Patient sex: M
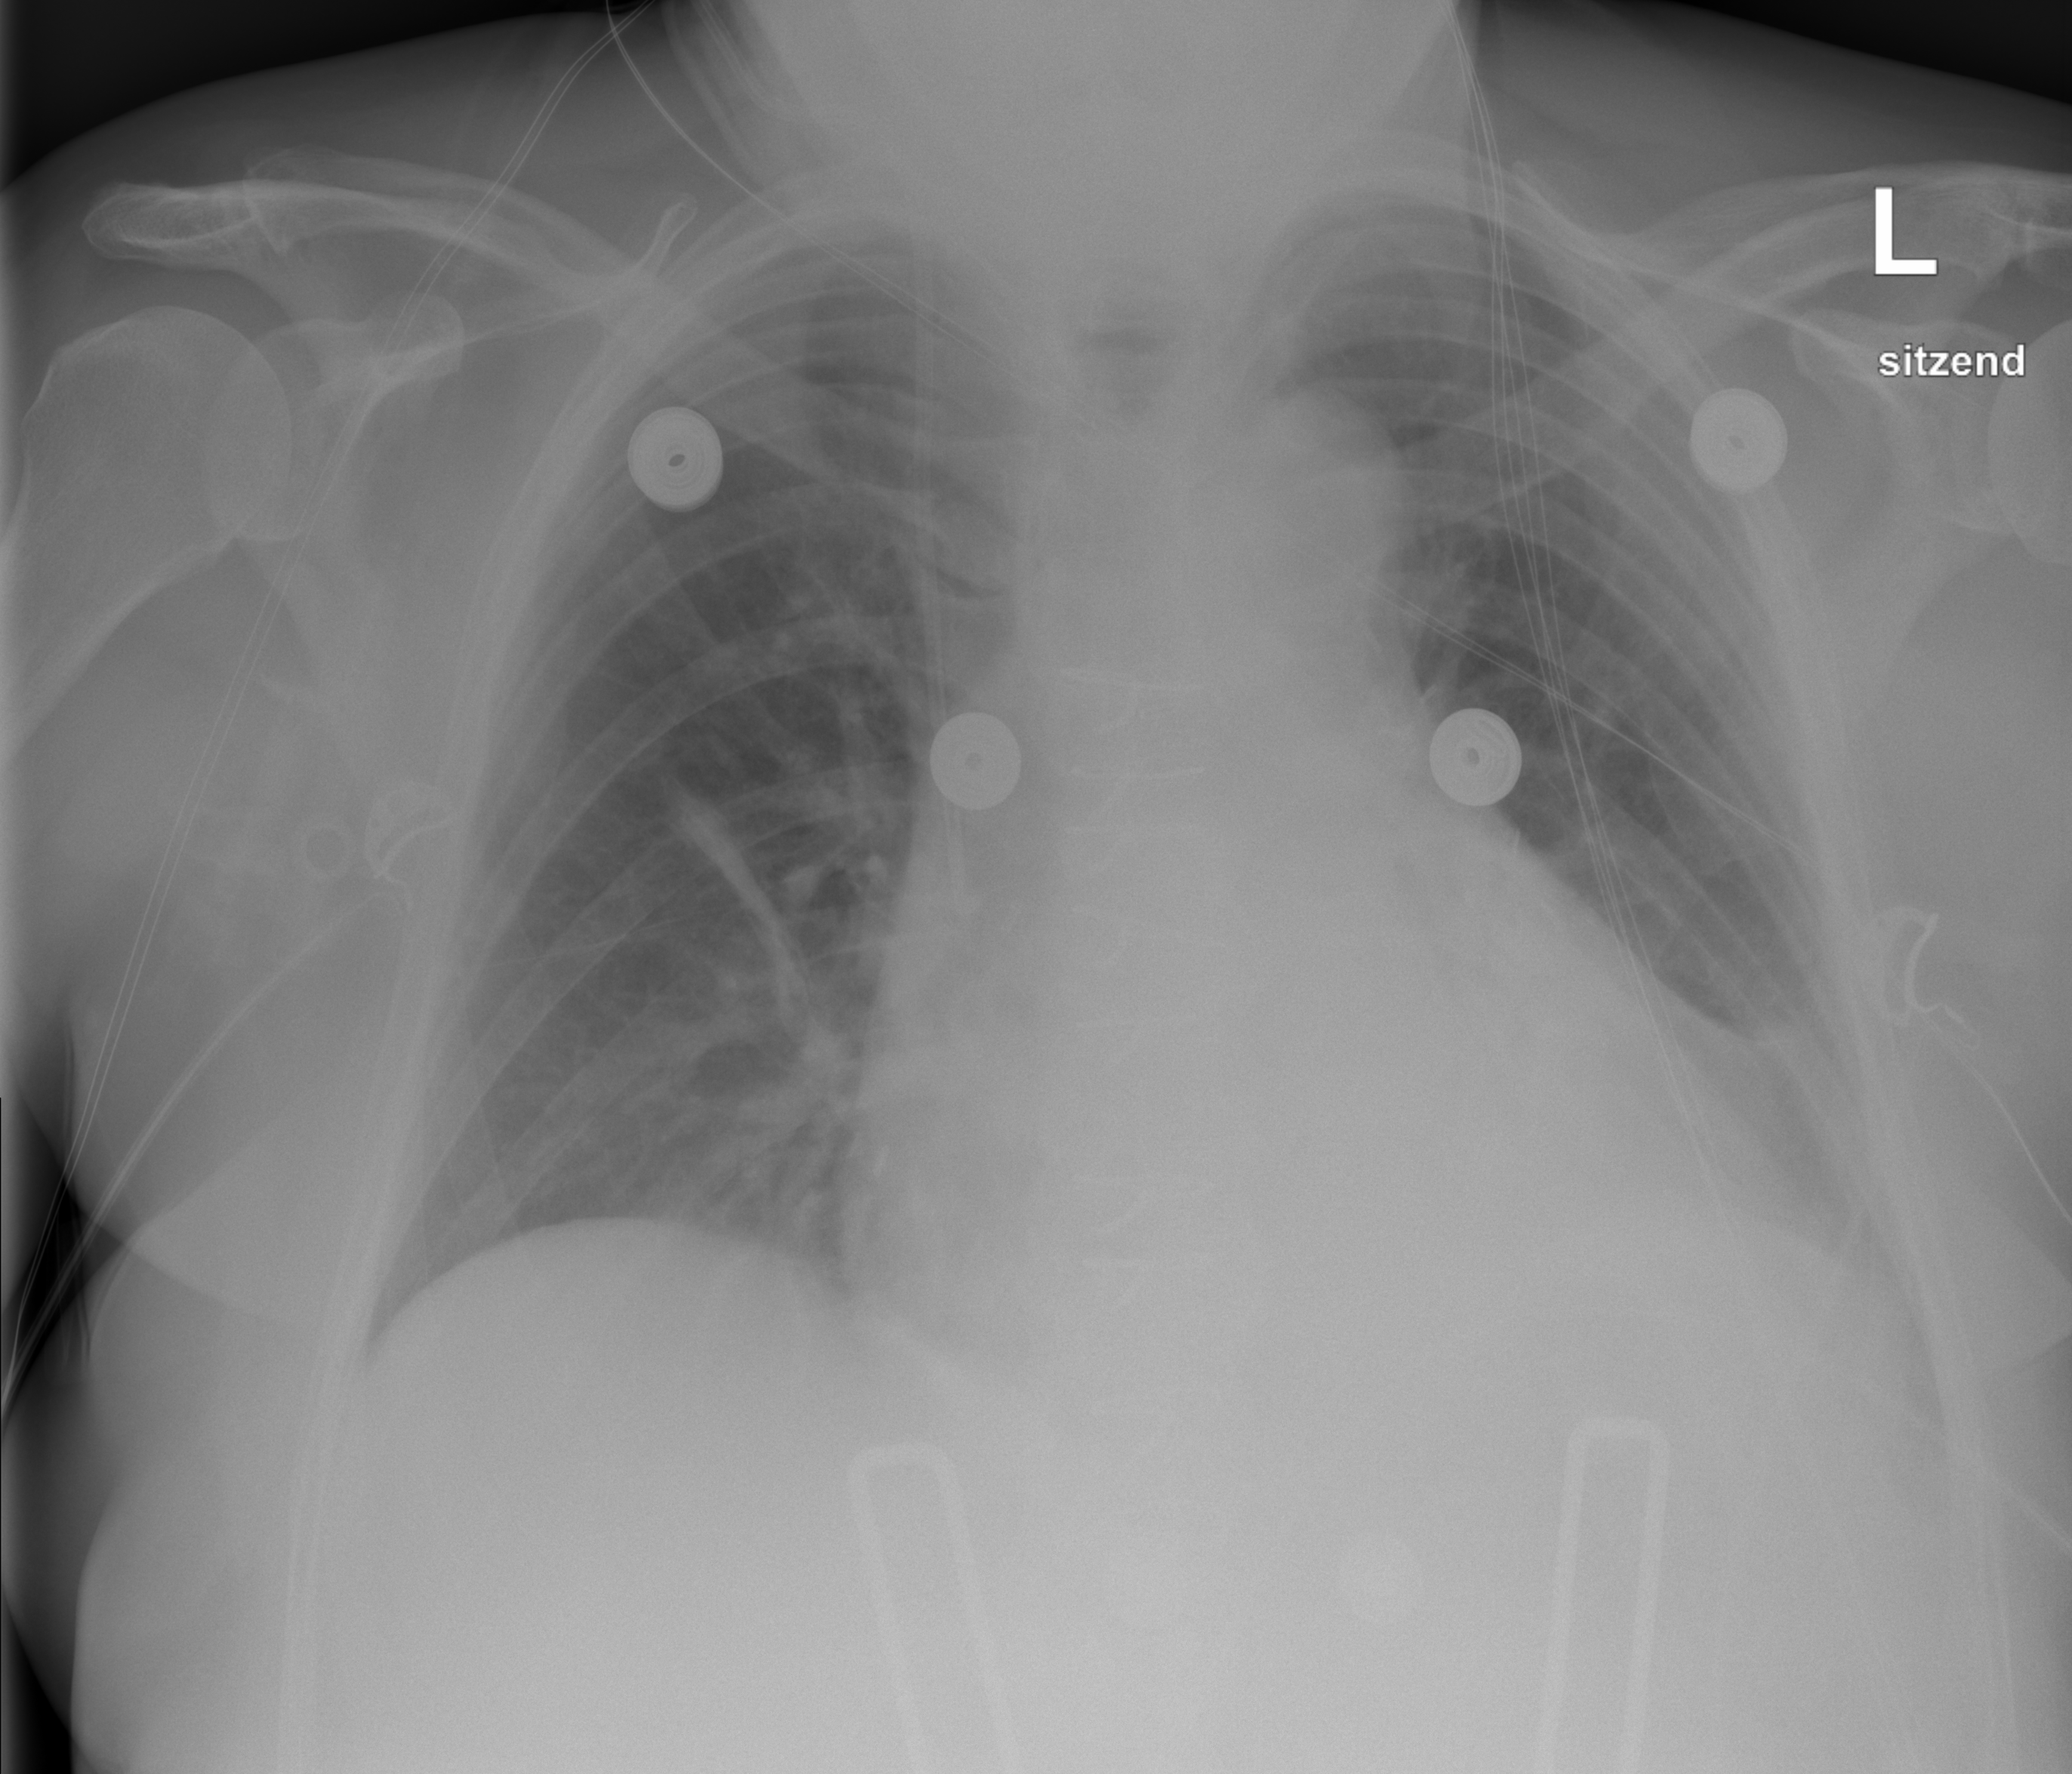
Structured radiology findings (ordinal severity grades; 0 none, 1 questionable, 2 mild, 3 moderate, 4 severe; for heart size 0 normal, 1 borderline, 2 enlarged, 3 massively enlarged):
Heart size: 2
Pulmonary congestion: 0
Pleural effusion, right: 0
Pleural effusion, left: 2
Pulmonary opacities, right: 0
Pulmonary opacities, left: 0
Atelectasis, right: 2
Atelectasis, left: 2